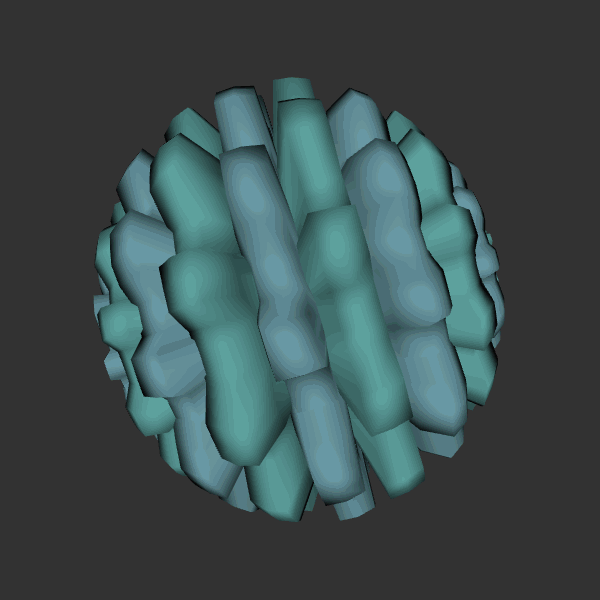
Background: dark